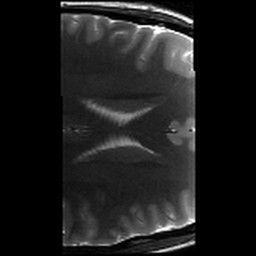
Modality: T2w
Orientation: axial
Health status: healthy
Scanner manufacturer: siemens
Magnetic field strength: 3 T
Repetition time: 8.02 s
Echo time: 0.08 s